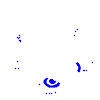
Particle: electron